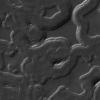
Label: not_dusty